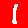
Digit: 1